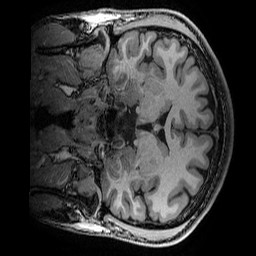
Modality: T1w
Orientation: coronal
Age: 19
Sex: male
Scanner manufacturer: ge
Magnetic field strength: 3 T
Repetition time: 0.007 s
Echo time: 0.00342 s